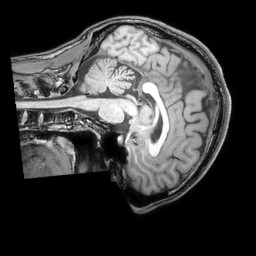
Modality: T1w
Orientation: sagittal
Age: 23
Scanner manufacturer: philips
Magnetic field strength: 3 T
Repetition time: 0.007 s
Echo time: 0.003501 s